Field crop: maize
Growth stage: 2
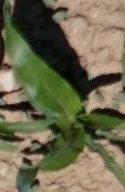
Species: maize